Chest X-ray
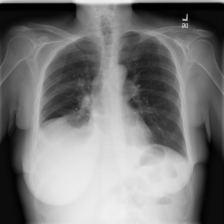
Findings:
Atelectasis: positive
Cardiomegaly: negative
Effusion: positive
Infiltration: negative
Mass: negative
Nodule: negative
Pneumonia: negative
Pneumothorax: negative
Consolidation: negative
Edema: negative
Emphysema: negative
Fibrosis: negative
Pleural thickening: negative
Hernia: negative